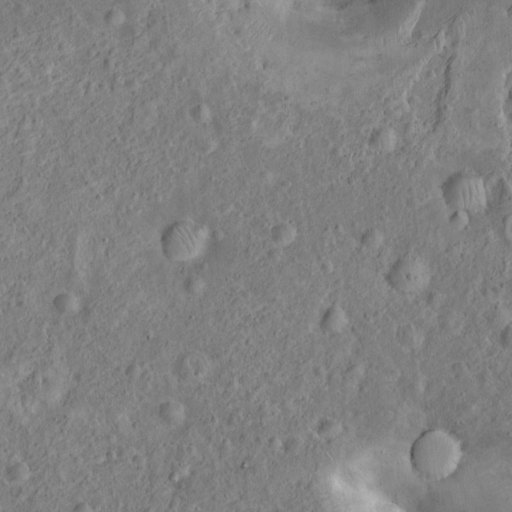
Classes present: Background, Cone